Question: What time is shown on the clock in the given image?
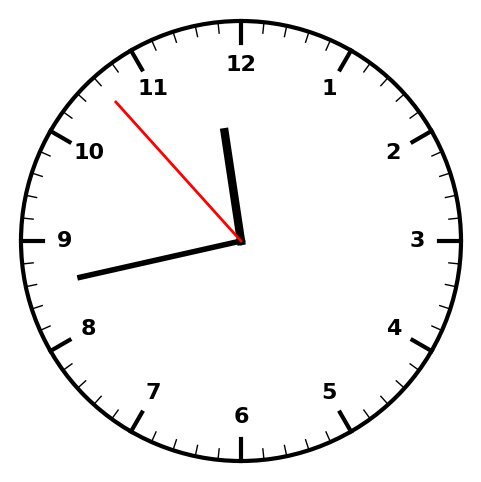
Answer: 11:42:53